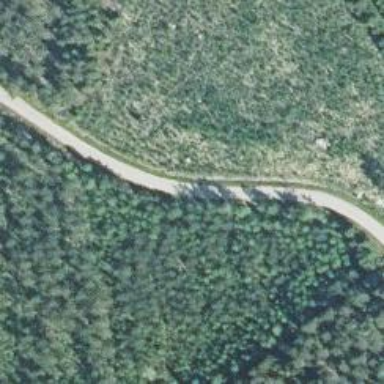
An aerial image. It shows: Unclassified road.